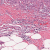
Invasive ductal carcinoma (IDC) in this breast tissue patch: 1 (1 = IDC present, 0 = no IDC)